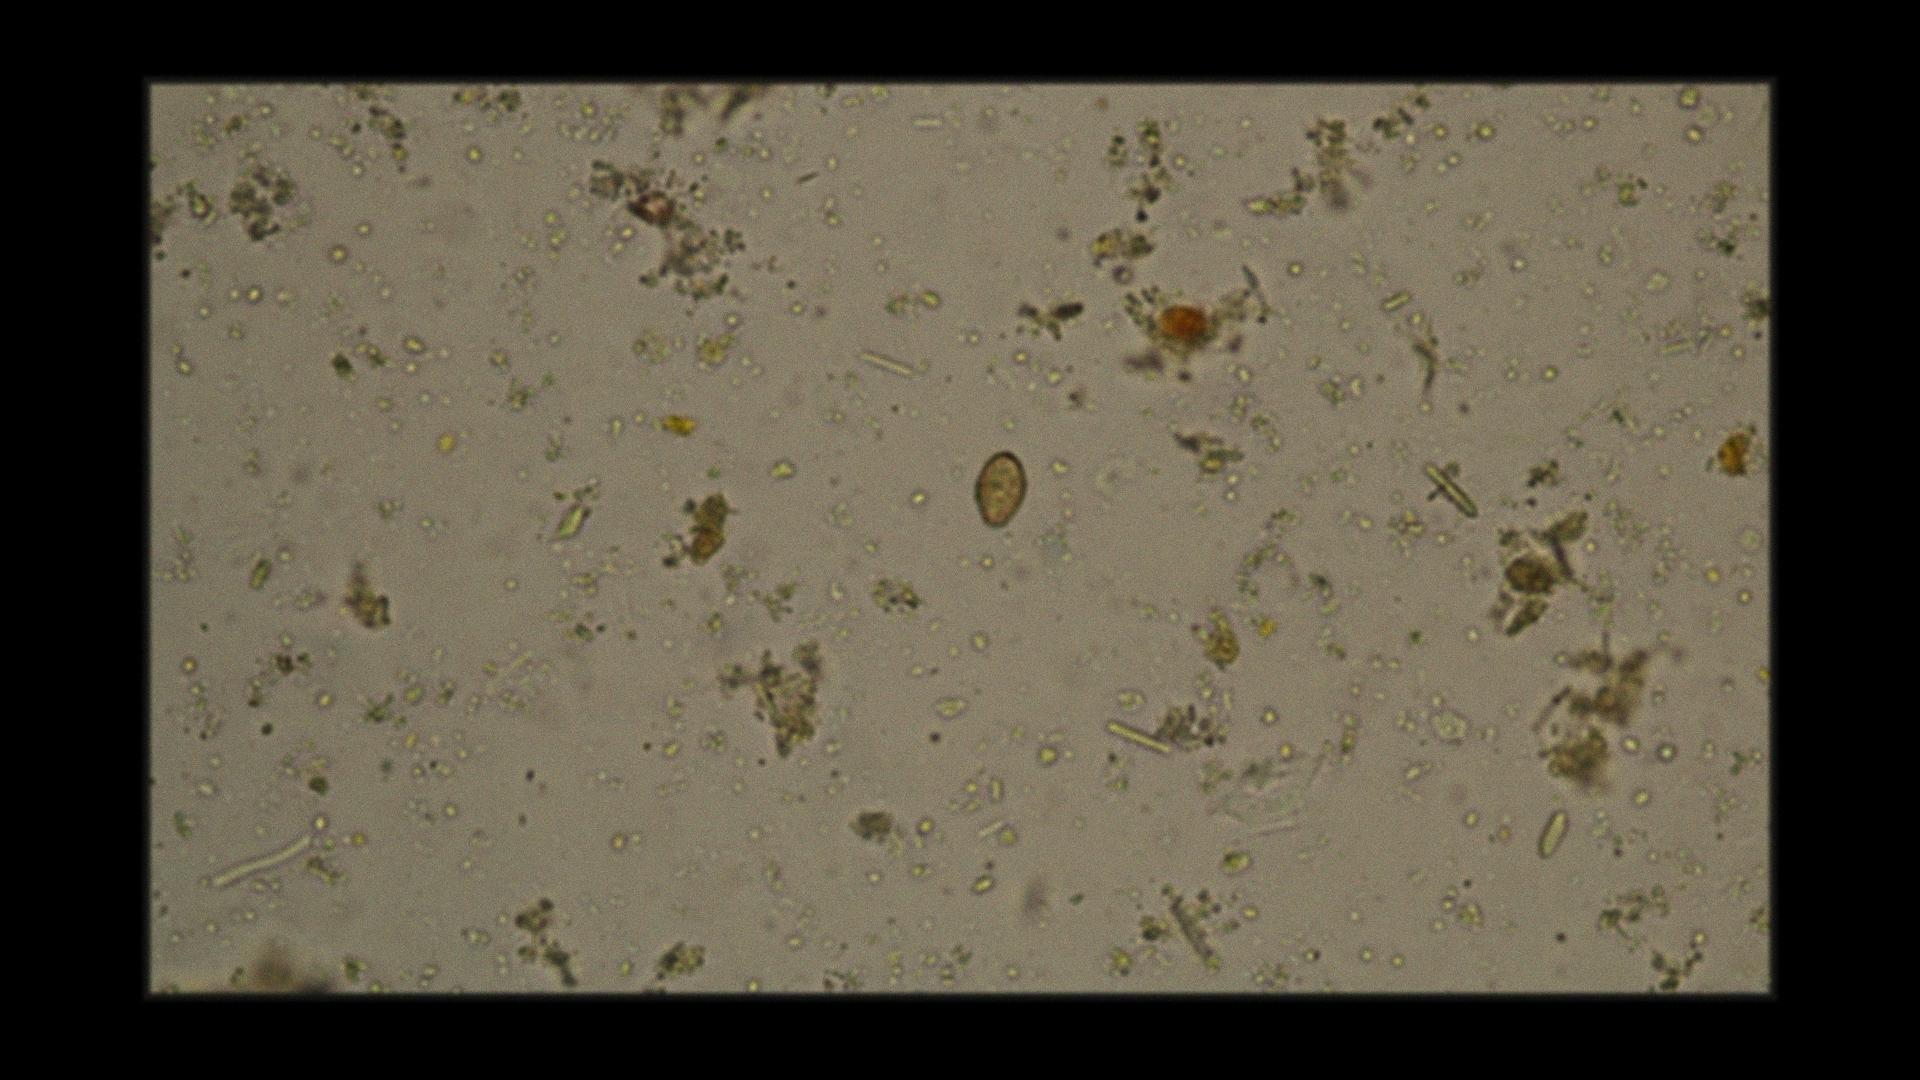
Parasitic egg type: Opisthorchis viverrine